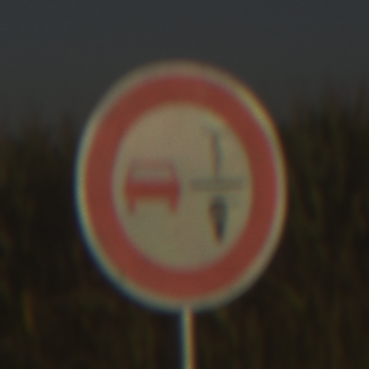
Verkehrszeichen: VerbotUeberholenEinspurigeFahrzeuge
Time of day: SunriseSunset
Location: Outdoor (RoadRail)
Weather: Clear
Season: NotSpecified
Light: Natural